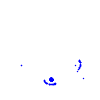
Particle: electron